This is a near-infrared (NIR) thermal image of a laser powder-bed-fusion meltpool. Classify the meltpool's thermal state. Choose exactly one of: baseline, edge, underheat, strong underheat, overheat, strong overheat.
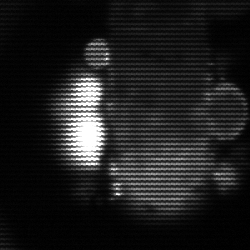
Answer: strong underheat